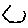
Label: hexagon